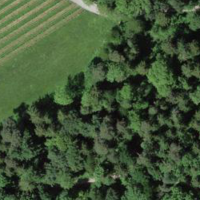
EUNIS habitat code: 41
Species observed at this site:
Picea abies
Plantago lanceolata
Corylus avellana
Campanula trachelium